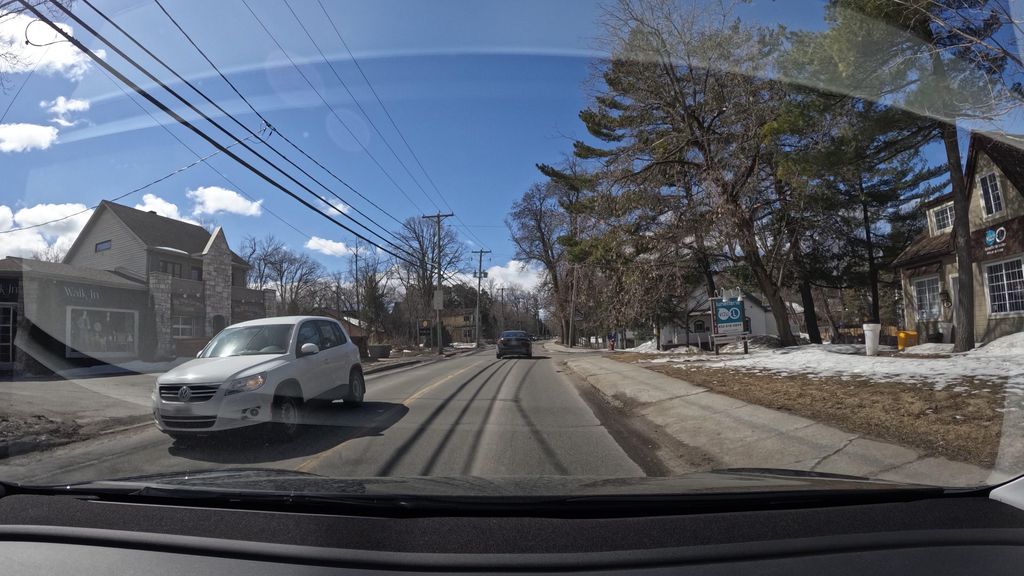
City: montreal